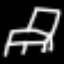
Label: chair